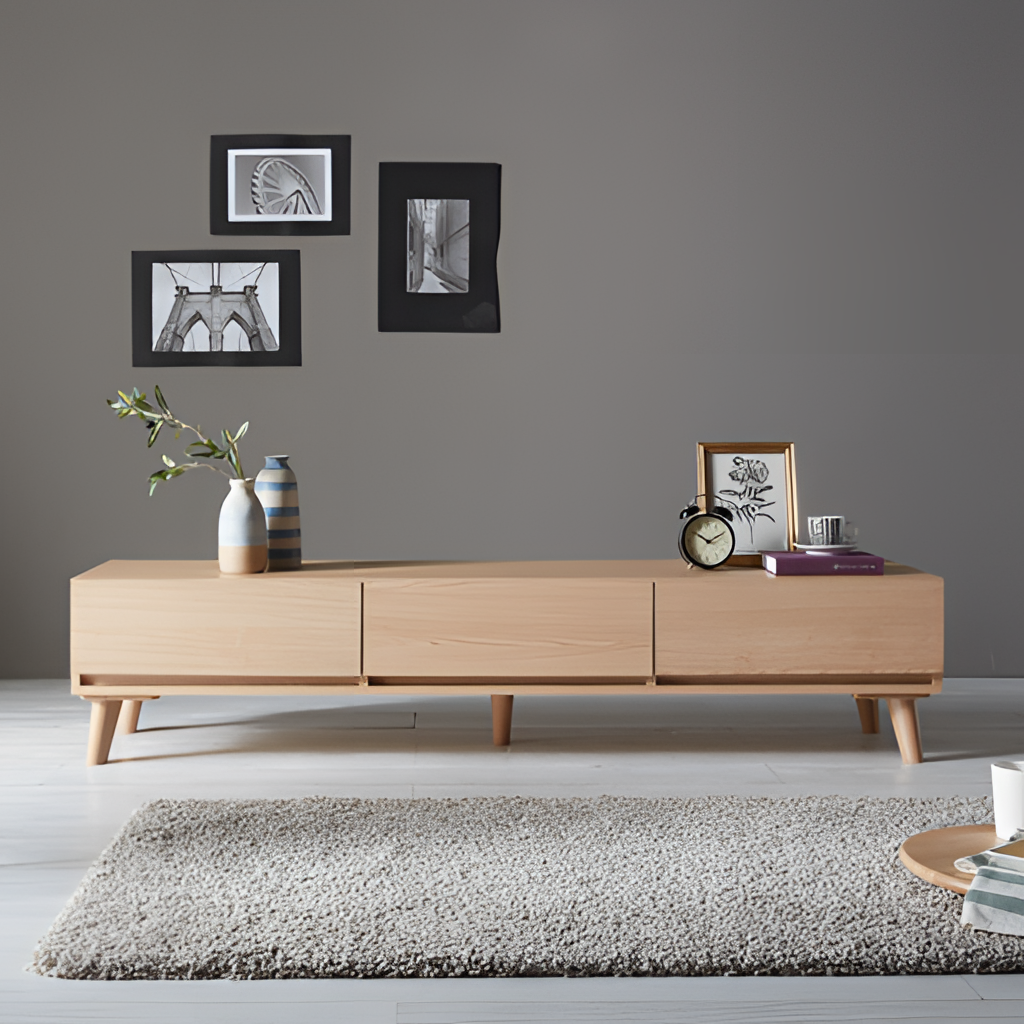
wood TV stand, living room, gray paint wallpaper, with solid pattern, minimalistic, gray wood flooring, with plank pattern